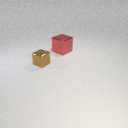
small brown metal cube in front of large red metal cube